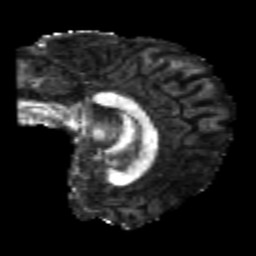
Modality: FA
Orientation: sagittal
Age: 25
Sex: male
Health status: healthy
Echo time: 0.074 s